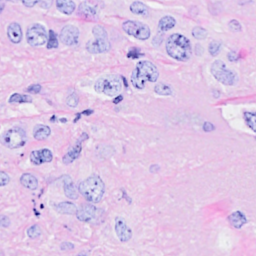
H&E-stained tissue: Breast